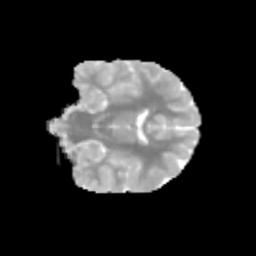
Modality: MD
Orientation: coronal
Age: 9
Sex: male
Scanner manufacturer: siemens
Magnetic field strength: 3 T
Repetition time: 3.8 s
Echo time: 0.07 s